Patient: sex M, age 67
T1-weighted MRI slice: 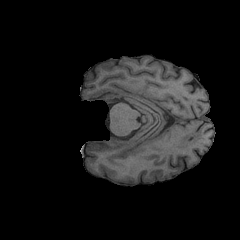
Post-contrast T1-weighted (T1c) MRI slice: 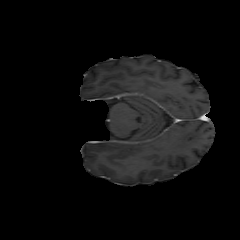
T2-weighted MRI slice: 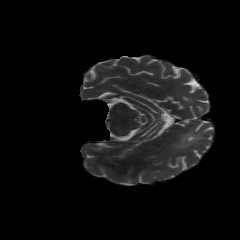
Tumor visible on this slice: yes
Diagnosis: Glioblastoma, IDH-wildtype
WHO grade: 4